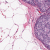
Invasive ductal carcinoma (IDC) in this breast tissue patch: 0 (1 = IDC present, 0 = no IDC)